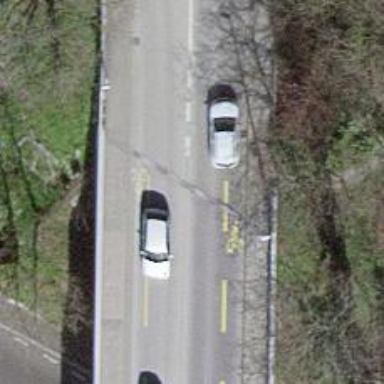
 featuring bridge. There are sidewalks on both sides and designated cycle lane."